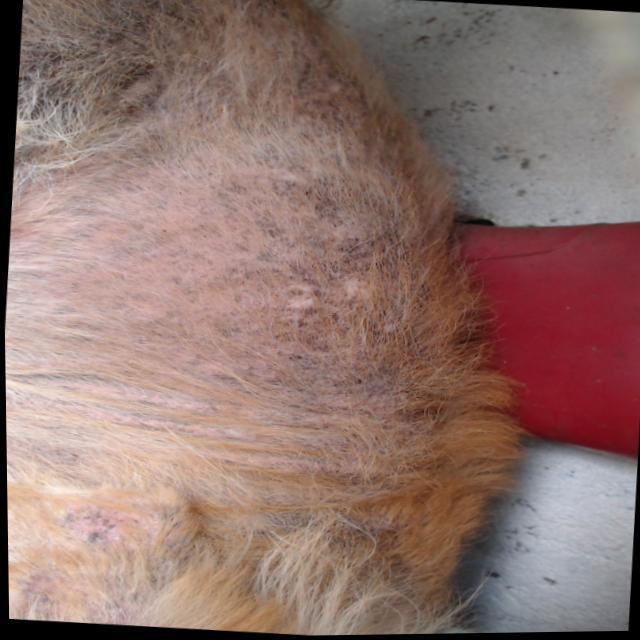
Canine demodicosis (Demodex mange) — caused by Demodex canis mites. Presents with alopecia, follicular papules, pustules, and comedones. Often localized on face and forelimbs.